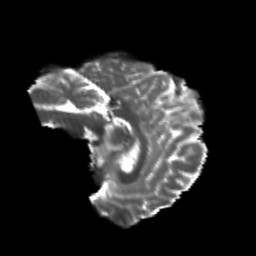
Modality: T2w
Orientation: sagittal
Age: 25
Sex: female
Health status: healthy
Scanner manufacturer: philips
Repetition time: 7.391 s
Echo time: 0.08599 s